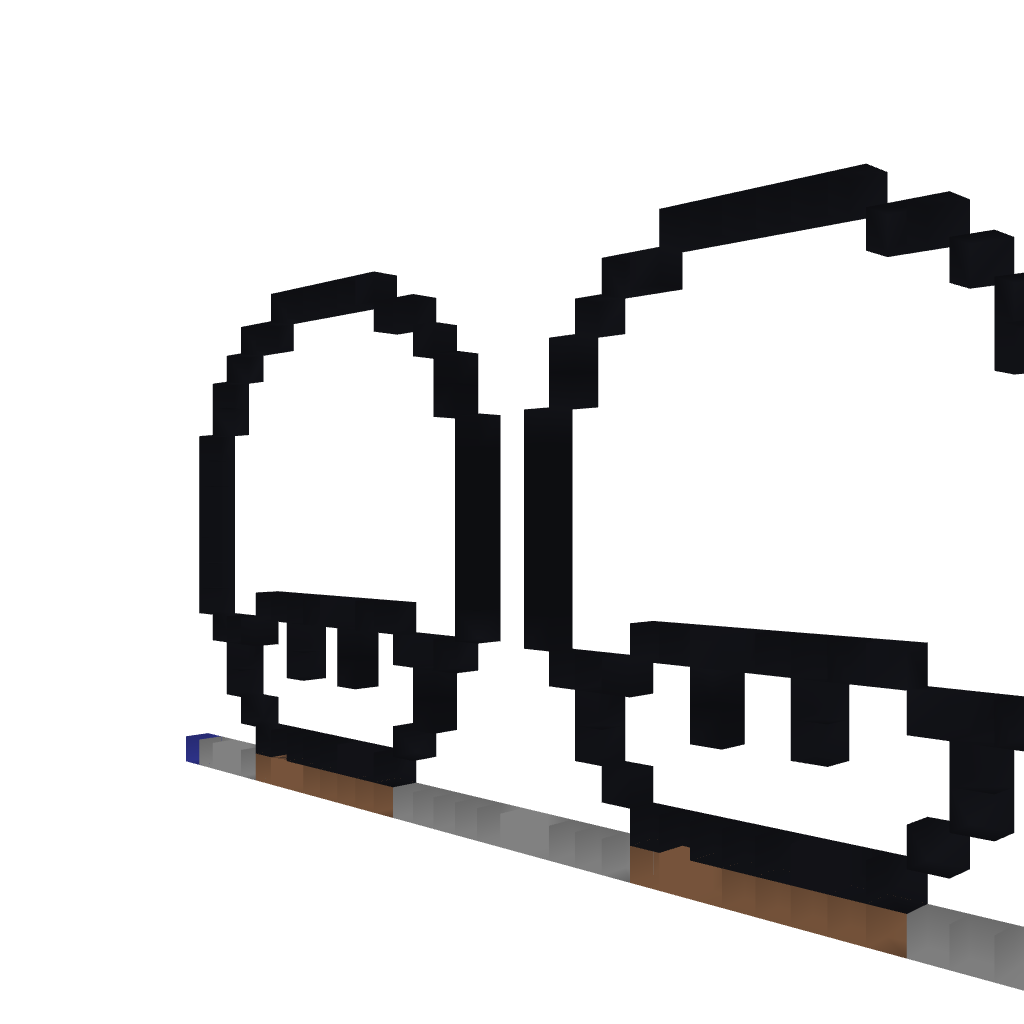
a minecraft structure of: Hongo - Mario Bross